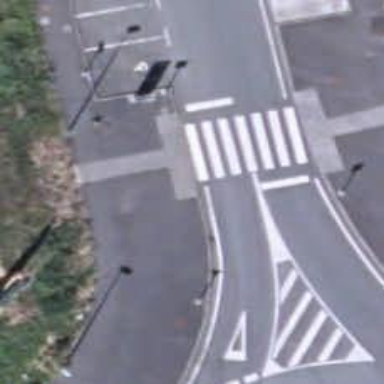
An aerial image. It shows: Marked crossing on the road.